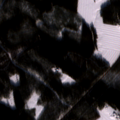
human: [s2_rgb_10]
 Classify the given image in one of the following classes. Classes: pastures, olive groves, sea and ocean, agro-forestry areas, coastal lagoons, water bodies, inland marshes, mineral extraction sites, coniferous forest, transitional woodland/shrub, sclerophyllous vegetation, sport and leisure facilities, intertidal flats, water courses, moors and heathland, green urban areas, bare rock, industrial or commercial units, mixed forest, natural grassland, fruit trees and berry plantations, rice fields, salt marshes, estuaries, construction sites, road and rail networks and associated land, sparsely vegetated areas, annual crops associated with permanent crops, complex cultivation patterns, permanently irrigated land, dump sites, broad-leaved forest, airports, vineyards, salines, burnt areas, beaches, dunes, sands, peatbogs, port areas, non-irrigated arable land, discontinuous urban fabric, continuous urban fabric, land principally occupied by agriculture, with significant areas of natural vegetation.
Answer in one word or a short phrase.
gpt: non-irrigated arable land, coniferous forest, mixed forest